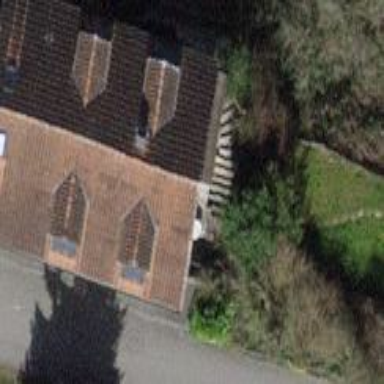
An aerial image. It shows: Detached building with gabled roof.